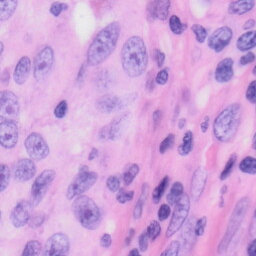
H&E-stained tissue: Skin